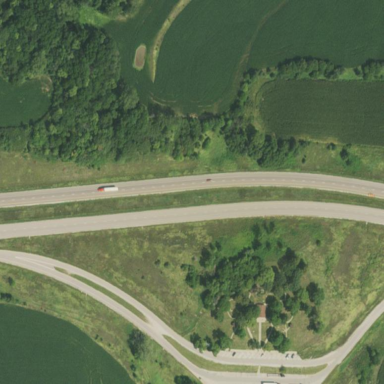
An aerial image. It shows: Rest area along the road.